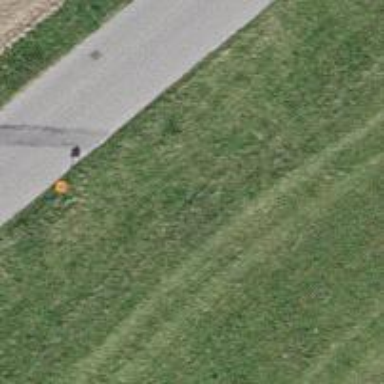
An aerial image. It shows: Pole supporting roof covering pipeline marker.